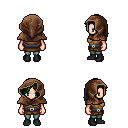
a pixel art fantasy rpg character, female body template, human, light skin, leather chest armor, teal pants, green loose hair, cloth hood, black shoes, four views (front, back, left, right), 2x2 character sprite sheet, small pixel art, hard edges, no anti-aliasing